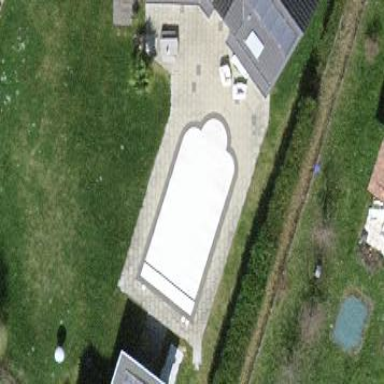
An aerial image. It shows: Outdoor swimming pool on leisure land.